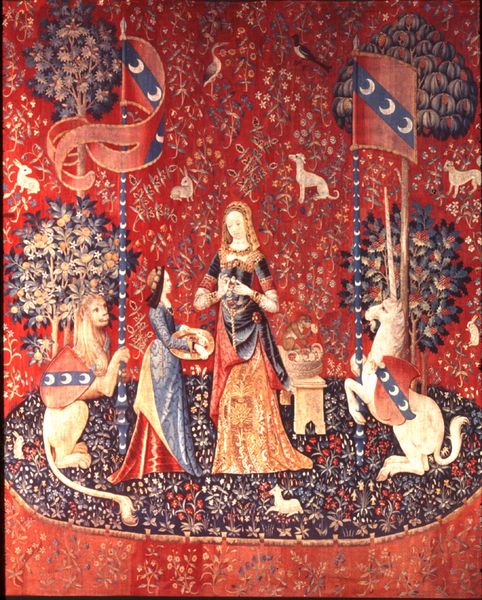
Titel: Die Dame mit dem Einhorn, la Dame à la Licorne; Die fünf Sinne
Institution: Paris, Musée de Cluny
Schlagwörter: baum, blau, blätter, gemälde, vogel, bäume, frauen, mädchen, elegant, frau, kleid, kleider, schmuck, weiss, hund, obst, rot, tier, tiere, tuch, ornament, teppich, dienerin, schüssel, teller, vögel, gold, stoff, blatt, pflanze, pflanzen, renaissance, affe, hase, fahne, flagge, bank, hocker, fahnenmast, wandteppich, detail, ornamente, schild, schilder, gewirkt, wimpel, mittelalter, tapisserie, höfisch, königin, löwe, weben, einhorn, standarte, wirken